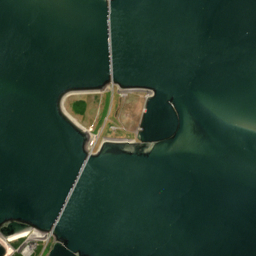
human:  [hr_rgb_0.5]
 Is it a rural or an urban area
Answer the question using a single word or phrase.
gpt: rural

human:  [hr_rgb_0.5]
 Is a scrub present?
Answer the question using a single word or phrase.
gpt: yes

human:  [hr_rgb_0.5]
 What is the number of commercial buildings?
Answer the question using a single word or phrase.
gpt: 0

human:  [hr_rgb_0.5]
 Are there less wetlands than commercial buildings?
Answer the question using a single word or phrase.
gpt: no

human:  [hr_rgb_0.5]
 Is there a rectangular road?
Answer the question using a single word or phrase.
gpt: no

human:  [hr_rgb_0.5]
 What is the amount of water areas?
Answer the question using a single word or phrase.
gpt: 3

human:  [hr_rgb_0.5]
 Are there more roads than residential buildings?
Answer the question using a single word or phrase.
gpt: yes

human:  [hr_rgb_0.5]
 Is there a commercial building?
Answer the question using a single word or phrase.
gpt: no

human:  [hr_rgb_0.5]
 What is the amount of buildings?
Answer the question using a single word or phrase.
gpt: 25

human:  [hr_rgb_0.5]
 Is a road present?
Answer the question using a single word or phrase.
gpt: yes

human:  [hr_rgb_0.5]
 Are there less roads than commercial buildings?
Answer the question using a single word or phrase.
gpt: no

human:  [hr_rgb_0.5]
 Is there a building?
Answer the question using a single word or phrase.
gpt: yes

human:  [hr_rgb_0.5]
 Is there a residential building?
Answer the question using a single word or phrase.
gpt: yes

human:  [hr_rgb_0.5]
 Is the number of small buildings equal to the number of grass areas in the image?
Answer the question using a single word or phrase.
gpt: no

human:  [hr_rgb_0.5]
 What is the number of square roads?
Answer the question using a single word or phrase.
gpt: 0

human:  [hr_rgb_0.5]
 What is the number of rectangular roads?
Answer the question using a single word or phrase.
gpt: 0

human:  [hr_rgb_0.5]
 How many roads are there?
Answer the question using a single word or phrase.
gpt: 46

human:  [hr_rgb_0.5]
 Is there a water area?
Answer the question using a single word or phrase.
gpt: yes

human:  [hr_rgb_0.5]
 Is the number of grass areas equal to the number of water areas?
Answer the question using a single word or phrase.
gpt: no

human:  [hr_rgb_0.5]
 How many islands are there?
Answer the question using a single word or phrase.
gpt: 1

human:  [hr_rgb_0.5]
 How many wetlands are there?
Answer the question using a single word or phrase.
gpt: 9

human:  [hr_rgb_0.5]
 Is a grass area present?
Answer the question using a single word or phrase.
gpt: yes

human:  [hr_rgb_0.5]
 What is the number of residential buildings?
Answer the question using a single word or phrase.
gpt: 25

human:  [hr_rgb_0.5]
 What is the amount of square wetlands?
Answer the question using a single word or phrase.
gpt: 0

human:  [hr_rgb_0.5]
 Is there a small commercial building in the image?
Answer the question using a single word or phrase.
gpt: no

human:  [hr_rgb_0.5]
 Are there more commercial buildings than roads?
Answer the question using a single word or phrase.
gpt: no

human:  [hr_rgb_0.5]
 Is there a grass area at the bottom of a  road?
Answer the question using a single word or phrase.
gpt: yes

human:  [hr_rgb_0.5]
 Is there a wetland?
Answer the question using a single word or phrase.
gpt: yes

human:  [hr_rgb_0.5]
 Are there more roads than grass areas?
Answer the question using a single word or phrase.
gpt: yes

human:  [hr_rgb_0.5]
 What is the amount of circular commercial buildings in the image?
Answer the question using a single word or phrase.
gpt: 0

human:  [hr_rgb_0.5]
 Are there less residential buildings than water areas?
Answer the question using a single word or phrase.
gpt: no

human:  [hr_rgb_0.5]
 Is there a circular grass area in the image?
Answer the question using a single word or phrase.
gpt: no

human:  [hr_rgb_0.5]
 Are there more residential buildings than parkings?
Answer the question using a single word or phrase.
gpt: yes

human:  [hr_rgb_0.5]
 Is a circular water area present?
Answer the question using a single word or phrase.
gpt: no

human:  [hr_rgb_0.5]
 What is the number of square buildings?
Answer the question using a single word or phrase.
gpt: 0

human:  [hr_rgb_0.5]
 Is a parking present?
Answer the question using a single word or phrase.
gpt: yes

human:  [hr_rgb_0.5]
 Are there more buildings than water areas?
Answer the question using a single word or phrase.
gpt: yes

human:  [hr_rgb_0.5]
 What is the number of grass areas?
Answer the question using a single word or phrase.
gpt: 10

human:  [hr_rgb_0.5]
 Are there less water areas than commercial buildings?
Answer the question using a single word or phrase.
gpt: no

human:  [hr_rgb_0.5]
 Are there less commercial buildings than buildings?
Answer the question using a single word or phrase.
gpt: yes

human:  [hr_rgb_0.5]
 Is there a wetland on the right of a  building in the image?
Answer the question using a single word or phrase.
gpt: yes

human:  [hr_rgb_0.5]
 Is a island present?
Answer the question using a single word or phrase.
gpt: yes

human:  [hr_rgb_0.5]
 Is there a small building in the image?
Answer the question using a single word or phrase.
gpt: yes

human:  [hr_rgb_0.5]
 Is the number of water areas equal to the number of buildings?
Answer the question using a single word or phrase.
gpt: no

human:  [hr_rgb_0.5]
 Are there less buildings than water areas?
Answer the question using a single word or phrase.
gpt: no

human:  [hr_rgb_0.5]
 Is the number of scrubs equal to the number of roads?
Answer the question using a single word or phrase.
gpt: no

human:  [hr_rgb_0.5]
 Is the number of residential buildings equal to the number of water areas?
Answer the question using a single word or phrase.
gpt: no

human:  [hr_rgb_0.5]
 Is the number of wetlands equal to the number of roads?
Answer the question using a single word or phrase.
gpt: no

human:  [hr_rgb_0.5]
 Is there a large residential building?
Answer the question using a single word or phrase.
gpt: yes

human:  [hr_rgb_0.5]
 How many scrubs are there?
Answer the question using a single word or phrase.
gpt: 7

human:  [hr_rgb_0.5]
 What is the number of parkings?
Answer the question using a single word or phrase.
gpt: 2

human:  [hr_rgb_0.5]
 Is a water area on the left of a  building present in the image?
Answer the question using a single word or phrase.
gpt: yes

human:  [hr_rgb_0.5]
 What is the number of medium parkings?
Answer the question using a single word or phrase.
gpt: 0

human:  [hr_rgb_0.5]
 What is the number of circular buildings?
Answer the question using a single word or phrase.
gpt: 0

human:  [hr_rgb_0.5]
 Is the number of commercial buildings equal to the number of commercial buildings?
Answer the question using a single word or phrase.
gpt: yes

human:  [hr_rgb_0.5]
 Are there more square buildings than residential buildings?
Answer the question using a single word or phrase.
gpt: no

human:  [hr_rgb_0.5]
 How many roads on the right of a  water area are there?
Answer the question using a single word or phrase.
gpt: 41

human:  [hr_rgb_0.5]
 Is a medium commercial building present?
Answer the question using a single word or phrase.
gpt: no

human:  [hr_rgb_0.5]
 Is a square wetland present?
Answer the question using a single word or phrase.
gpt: no

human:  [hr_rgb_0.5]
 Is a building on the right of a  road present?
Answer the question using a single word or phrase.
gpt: yes

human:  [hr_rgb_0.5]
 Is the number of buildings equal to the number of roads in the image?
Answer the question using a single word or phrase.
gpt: no

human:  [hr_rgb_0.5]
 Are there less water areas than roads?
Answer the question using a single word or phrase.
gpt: yes

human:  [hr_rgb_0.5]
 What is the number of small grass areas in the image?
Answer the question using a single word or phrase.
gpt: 1

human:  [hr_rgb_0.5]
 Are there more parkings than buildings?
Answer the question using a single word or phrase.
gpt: no